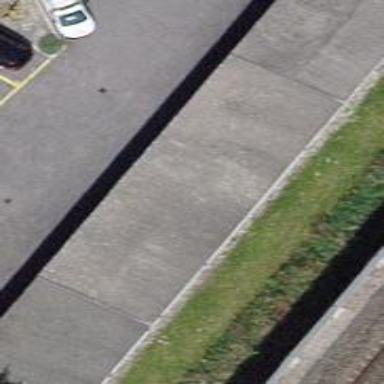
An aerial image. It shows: Garage building.